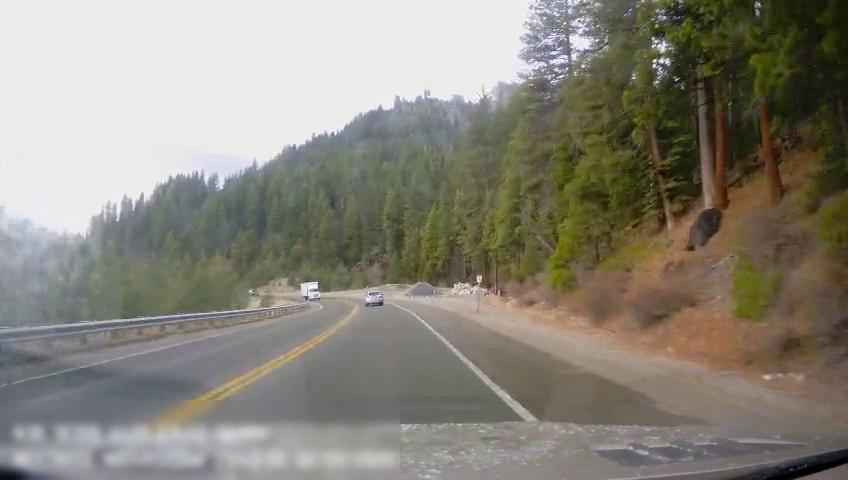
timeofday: Day
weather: Sunny
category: Drivable Space
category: Vehicles | SUV
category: Vehicles | Truck
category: Lanes | Alternate Lane
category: Lanes | Current Lane
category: Lanes | Opposite Lane
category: Lanes | Opposite Lane